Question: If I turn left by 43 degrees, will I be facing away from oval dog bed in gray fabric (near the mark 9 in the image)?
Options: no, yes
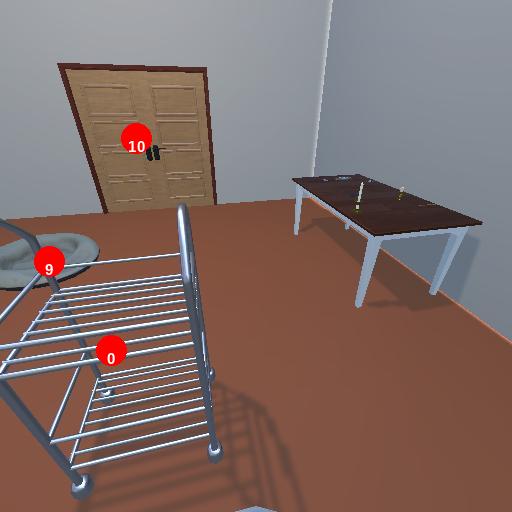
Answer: no